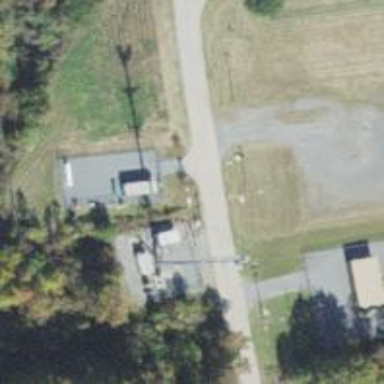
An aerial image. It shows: Man-made mast used for communication purposes.